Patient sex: F
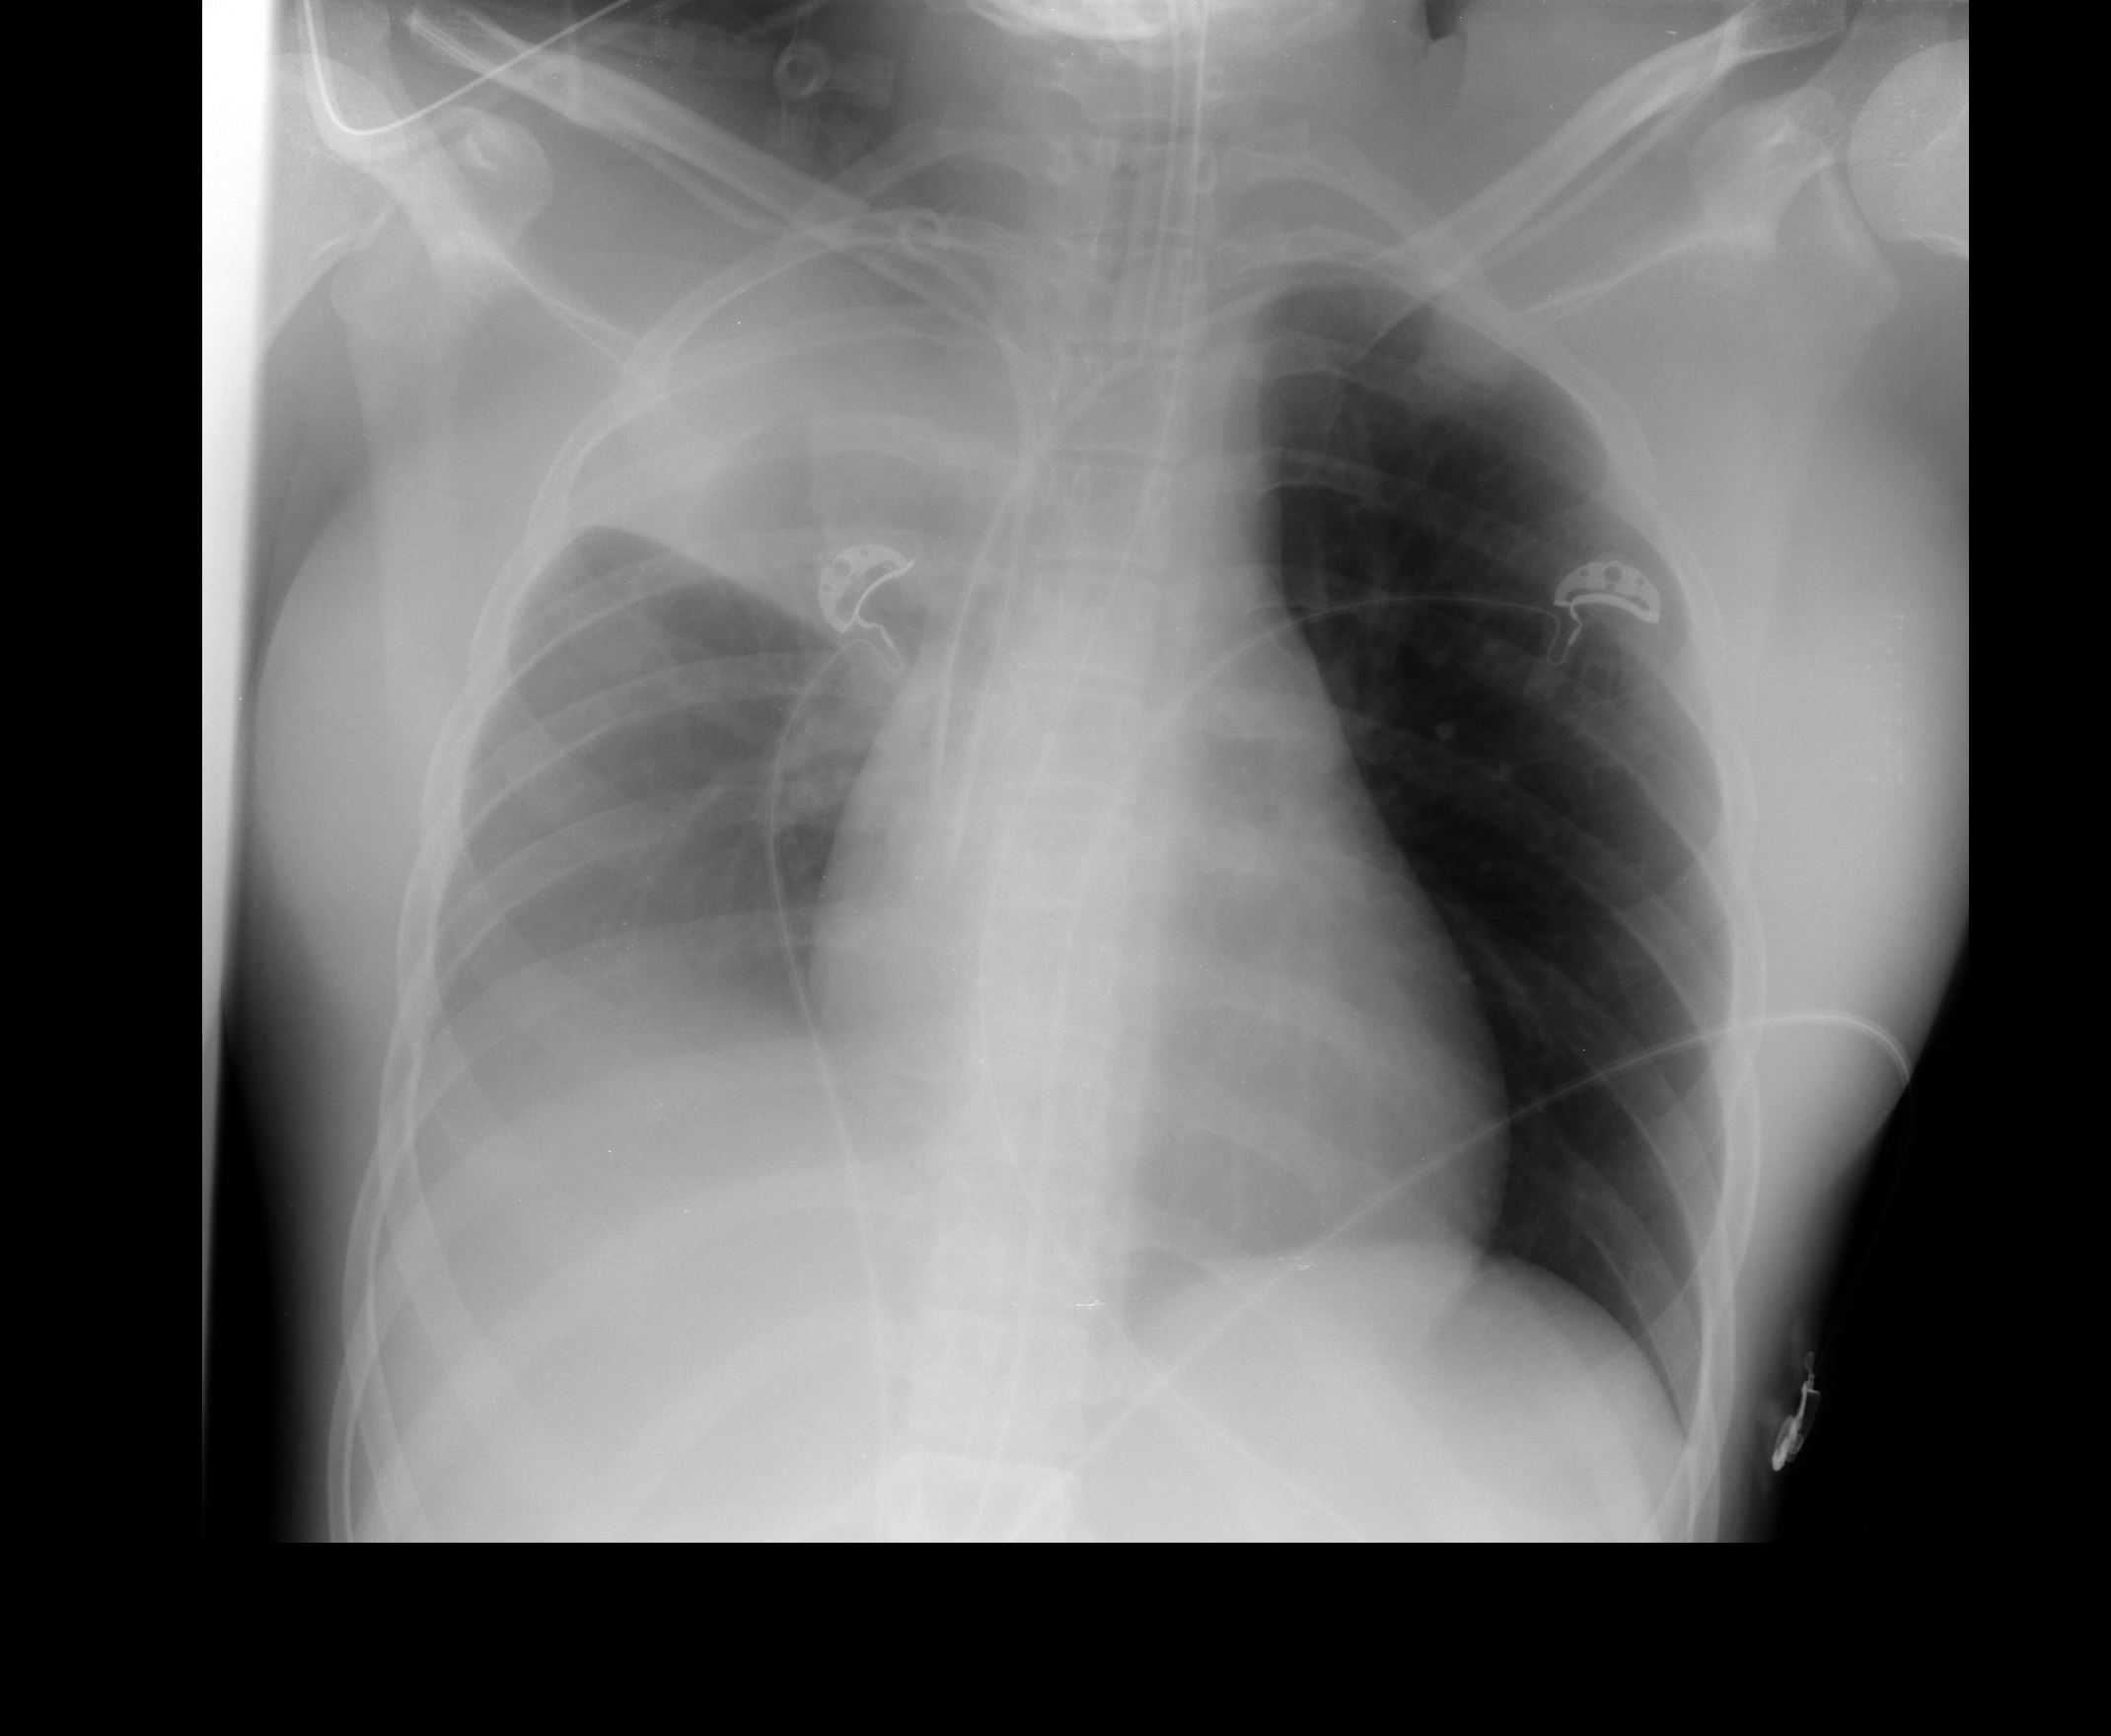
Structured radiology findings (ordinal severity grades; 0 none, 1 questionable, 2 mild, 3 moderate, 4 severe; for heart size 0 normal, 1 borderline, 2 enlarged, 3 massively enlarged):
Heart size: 0
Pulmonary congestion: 1
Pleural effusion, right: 2
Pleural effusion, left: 0
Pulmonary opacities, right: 0
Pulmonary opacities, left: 0
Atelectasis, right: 3
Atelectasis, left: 0